Question: Eclipse Mars was recently released and I felt like trying it out. It listed tighter integration with Gradle as one of its features via <URL>.
With Luna I was using <URL> and I found this a lot easier to work with for what I was trying to do; I could add a Gradle "nature" to an existing project without needing to remove the project and re-import it as I did with Buildship, and it automatically put all dependencies that I declared in 'build.gradle' within the project's classpath.
With Buildship, I didn't see any option to configure an existing project as a Gradle project and I couldn't find a way to make it include the dependencies I specified in the build script within the project's classpath.
I tried installing the original plugin (GIfE 4.4) for Eclipse Mars and after restarting Eclipse it automatically did all that for me again. What I'm wondering is if there's a way to do this all through Buildship alone because right now, although it all works, it's quite a funny setup. My project's dropdown menu looks like this:

Apart from looking a bit odd it is actually quite a nice setup, since it combines the automatic dependency management of GIfE with the ability to run Gradle tasks directly from Eclipse that Buildship provides.
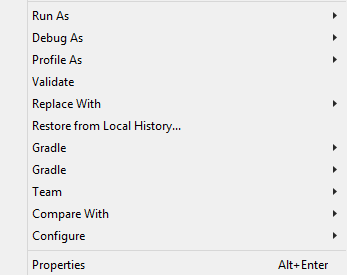
Answer: Updating the dependencies that eclipse sees should then be as simple as:
'''
right click on project -> gradle -> refresh all
'''
You can now use the Add Gradle Nature option:
'''
right click on project -> configure -> Add Gradle Nature
'''
> "Refresh Gradle Project" is now also shown when right-clicking on any .gradle file as well as in the context menu of the Gradle editor. <URL>
entry which you would normally be able to see in your 'Project Properties -> Java Build Path -> Libraries'
If this is indeed missing, add the following to your project's '.classpath' file and all the gradle goodness should start working:
'''
<classpathentry exported="true" kind="con" path="org.eclipse.buildship.core.gradleclasspathcontainer"/>
'''
> Gradle classpath container is restored if missingWhen converting an existing Eclipse Java project to Gradle, the Gradle classpath container was missing. It is now always added when a project is a Java project.